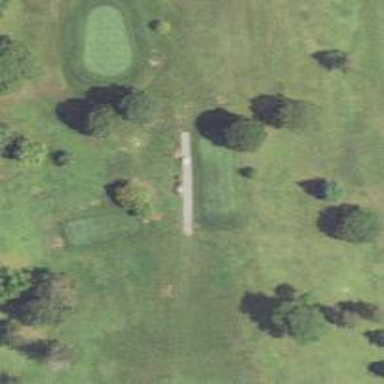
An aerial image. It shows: Service road designated as golf cart path.